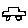
Label: car